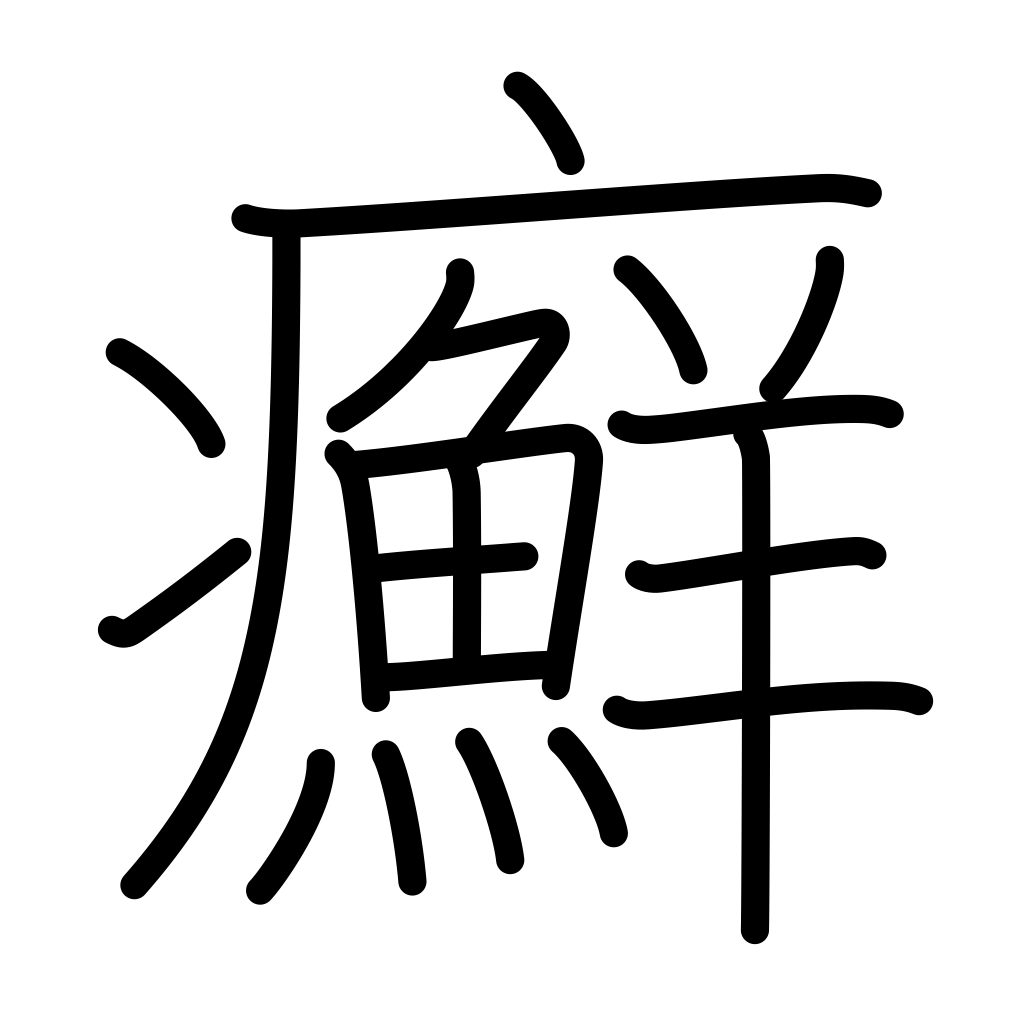
Meaning: ringworm